Interaction volume radius: 5 \u00c5
Interaction volume height: 10 \u00c5
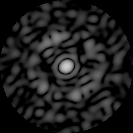
Disorder parameter: 0.8287